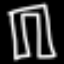
Label: pants